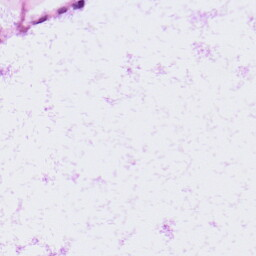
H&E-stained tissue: LymphNode